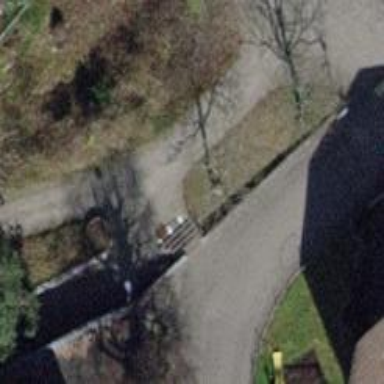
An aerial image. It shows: Set of steps on the road.